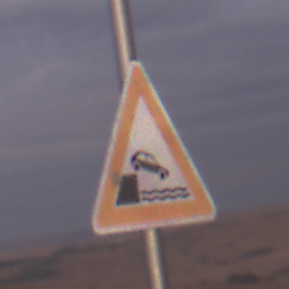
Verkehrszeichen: Ufer
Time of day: SunriseSunset
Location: Outdoor (Nature)
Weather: PartlyCloudy
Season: NotSpecified
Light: Natural